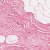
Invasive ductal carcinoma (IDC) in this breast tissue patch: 0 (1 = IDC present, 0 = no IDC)